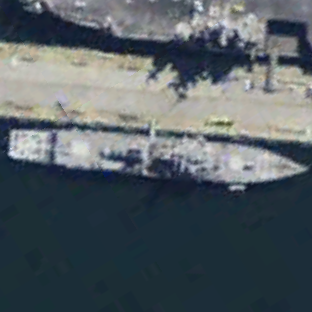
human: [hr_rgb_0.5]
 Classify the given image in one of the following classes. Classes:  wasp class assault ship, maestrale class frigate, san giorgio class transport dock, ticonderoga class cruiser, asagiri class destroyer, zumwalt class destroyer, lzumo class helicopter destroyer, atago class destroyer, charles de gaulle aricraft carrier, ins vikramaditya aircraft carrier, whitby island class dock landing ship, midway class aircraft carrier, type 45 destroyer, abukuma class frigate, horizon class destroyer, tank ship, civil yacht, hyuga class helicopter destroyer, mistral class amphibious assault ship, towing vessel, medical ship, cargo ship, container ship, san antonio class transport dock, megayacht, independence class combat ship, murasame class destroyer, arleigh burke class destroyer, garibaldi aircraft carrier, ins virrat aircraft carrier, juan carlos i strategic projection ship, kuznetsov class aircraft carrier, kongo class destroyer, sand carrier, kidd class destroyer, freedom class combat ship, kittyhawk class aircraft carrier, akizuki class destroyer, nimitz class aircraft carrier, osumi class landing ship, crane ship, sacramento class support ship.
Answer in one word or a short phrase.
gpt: Arleigh Burke class destroyer